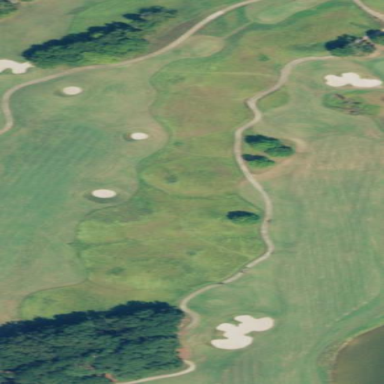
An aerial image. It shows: Golf rough area.